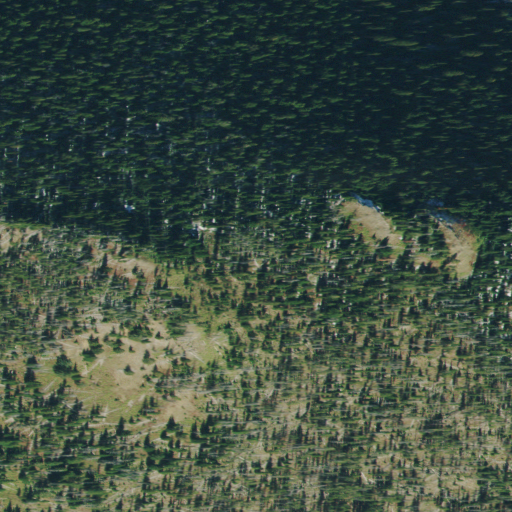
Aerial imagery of mountain in Montana named Prospect Mountain Number Two containing evergreen forest and shrub